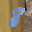
Label: 8